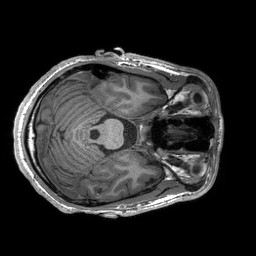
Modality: T1w
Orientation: coronal